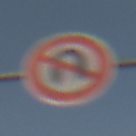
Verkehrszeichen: VerbotWenden
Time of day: SunriseSunset
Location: Outdoor (Nature)
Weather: PartlyCloudy
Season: NotSpecified
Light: Natural